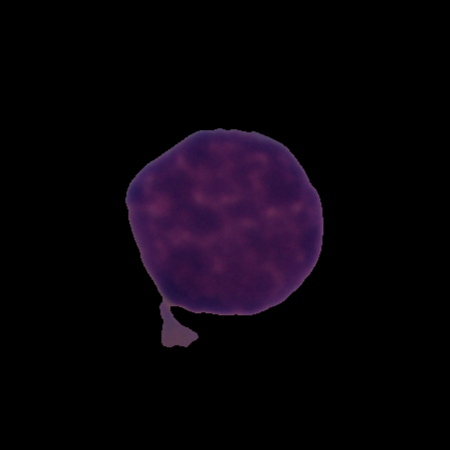
Label: healthy